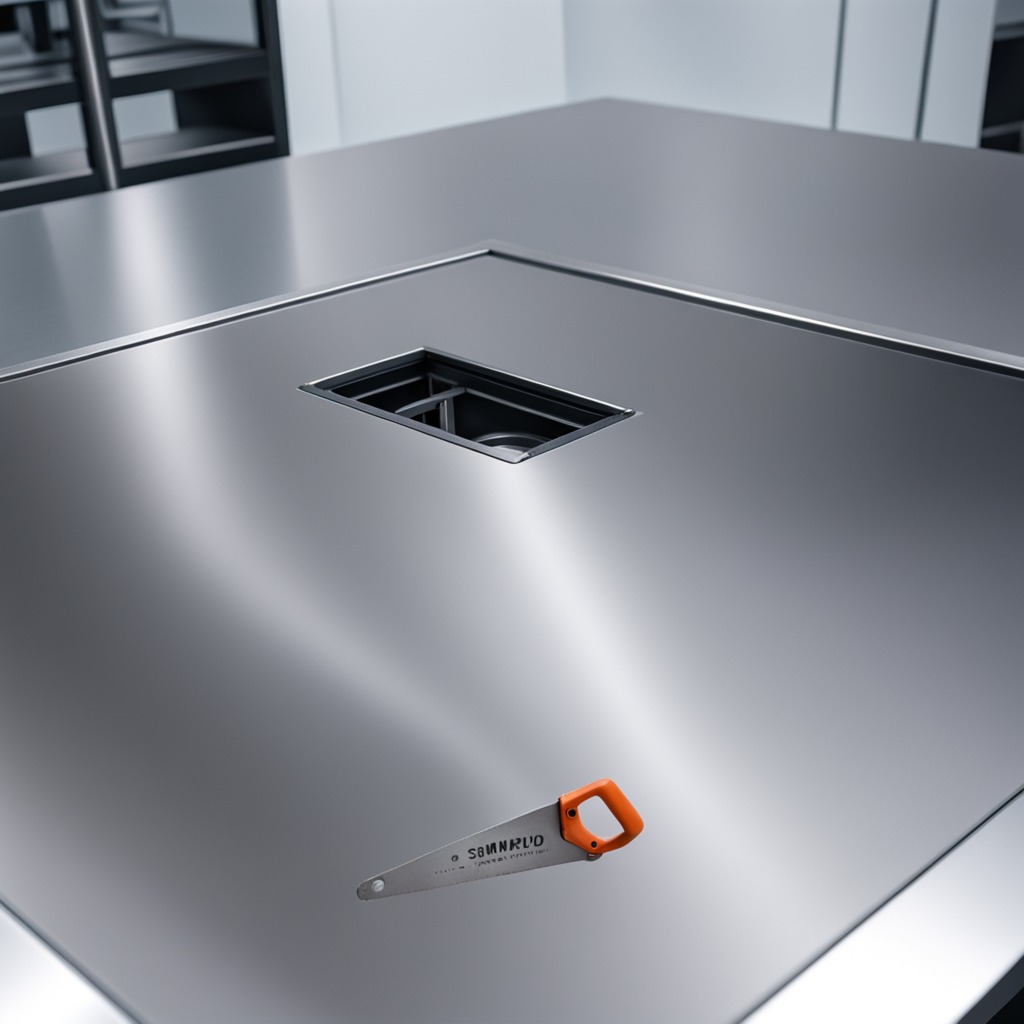
A metal saw lies on the stainless steel table in a high-end prototyping lab.